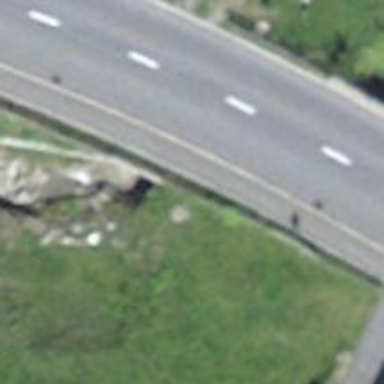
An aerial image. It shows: Culvert tunnel.